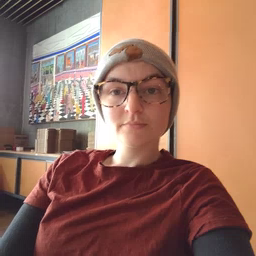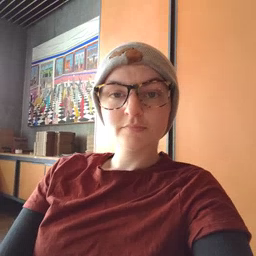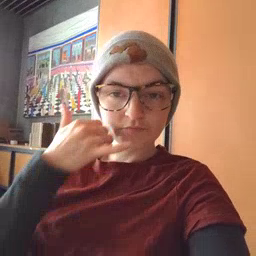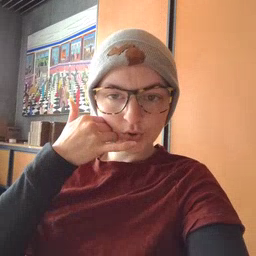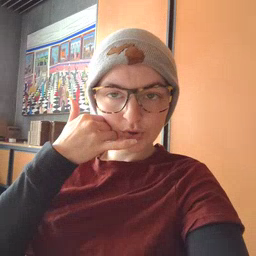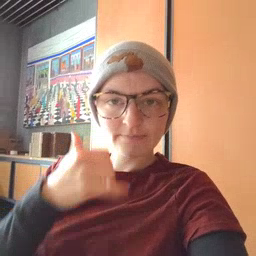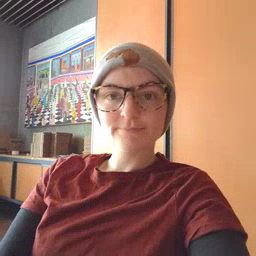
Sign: callonphone